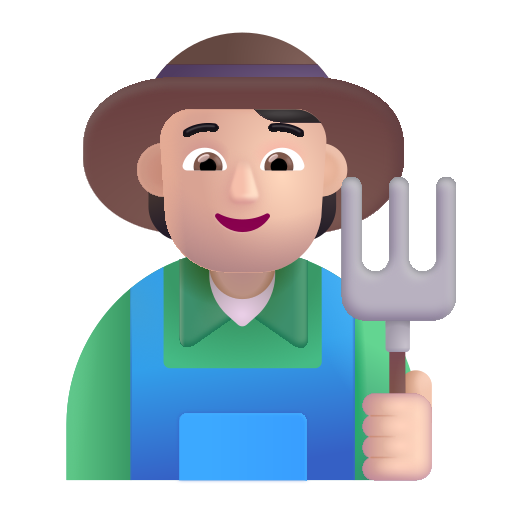
farmer color light